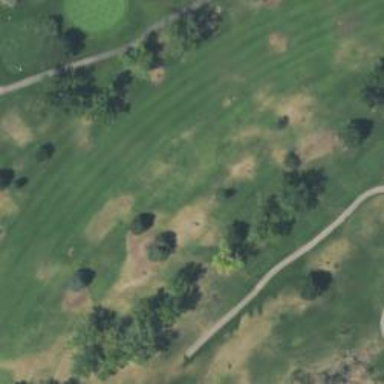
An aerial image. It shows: Grassy area designated as golf fairway.